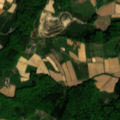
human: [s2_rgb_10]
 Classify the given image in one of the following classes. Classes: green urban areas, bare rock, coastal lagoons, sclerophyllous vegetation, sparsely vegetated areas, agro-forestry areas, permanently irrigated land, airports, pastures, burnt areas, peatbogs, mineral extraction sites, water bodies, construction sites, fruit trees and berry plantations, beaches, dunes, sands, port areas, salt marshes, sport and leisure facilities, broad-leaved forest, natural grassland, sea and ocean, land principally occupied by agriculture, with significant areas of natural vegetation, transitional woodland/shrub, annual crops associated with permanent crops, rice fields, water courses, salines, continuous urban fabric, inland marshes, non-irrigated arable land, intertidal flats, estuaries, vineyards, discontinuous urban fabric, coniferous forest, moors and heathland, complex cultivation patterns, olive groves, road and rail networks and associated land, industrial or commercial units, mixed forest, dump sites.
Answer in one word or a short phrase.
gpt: non-irrigated arable land, complex cultivation patterns, broad-leaved forest